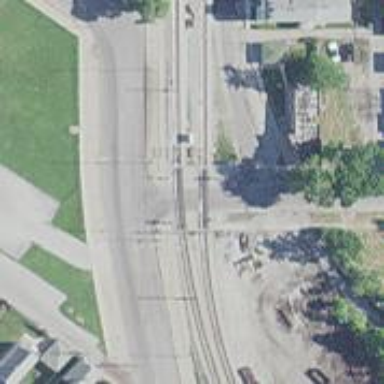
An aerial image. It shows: Railway crossing with lights.